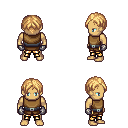
a pixel art fantasy rpg character, male body template, human, tanned skin, leather chest armor, gold greaves, light blonde parted hairstyle, metal gloves, four views (front, back, left, right), 2x2 character sprite sheet, small pixel art, hard edges, no anti-aliasing